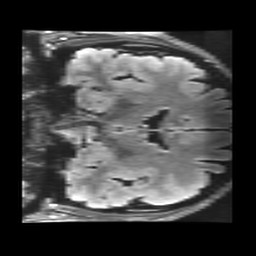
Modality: FLAIR
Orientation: coronal
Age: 21
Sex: female
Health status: healthy
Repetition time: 12 s
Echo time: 0.09782 s